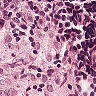
Metastatic tissue present: no